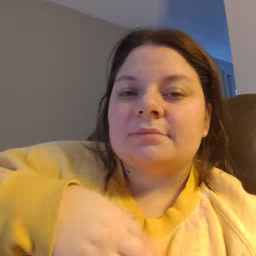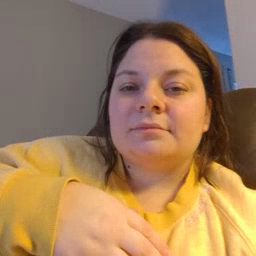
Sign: snack